Field crop: maize
Growth stage: 2
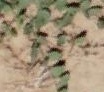
Species: convolvulus